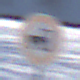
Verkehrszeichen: VerbotKraftfahrzeugeZuegeNichtSchneller25
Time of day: MorningAfternoon
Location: Outdoor (Nature)
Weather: PartlyCloudy
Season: Winter
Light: Natural